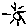
Label: sun